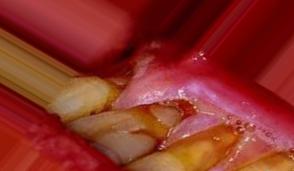
Condition: Tooth Discoloration